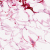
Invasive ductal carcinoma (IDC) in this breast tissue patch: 0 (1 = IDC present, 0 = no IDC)